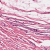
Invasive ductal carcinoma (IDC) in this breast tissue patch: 0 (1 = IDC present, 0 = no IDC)